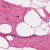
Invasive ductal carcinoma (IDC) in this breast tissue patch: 0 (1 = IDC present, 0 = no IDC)